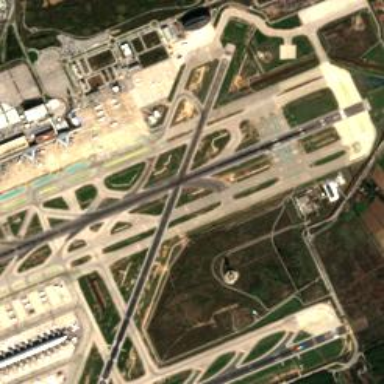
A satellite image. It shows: Runway in airport area.